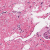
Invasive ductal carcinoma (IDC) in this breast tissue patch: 0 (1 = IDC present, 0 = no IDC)